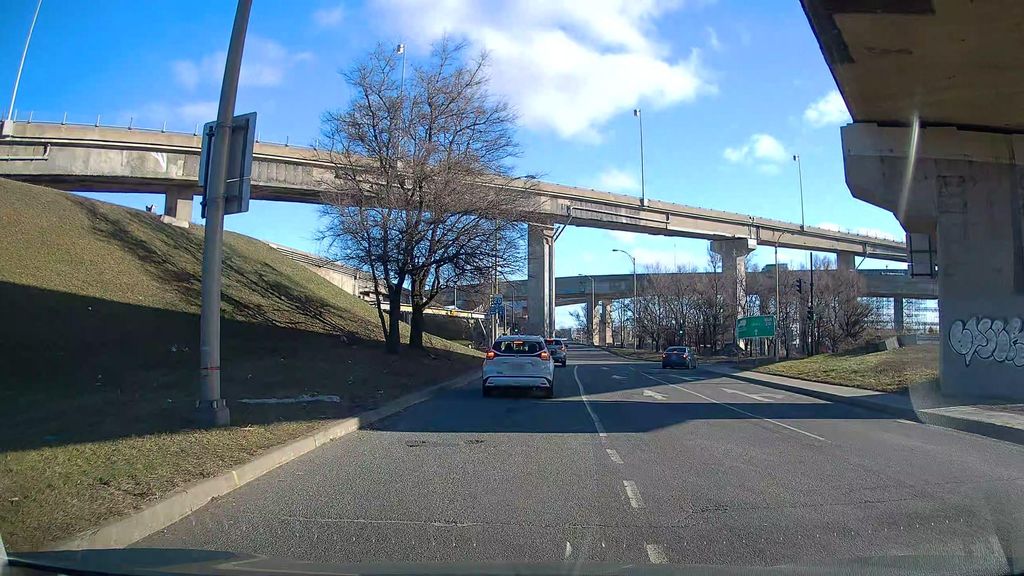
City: montreal